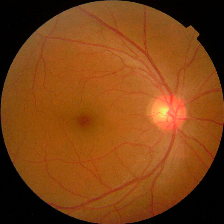
Diabetic retinopathy grade: No DR